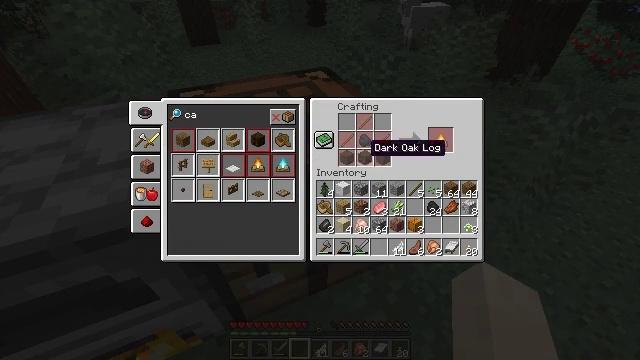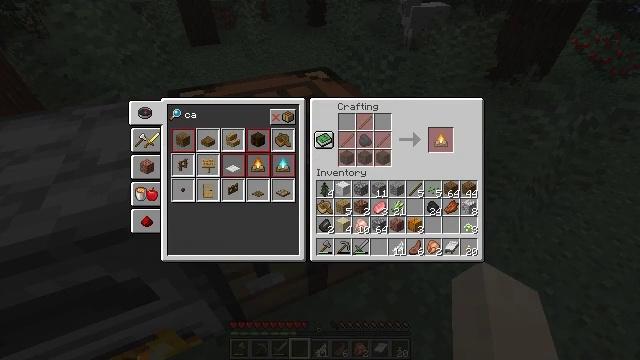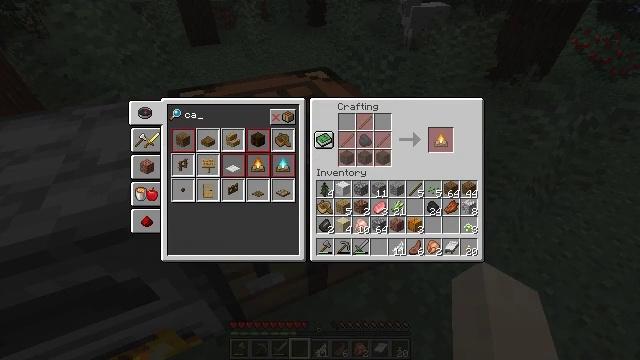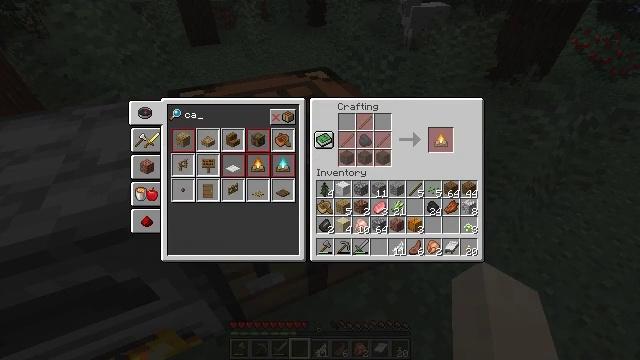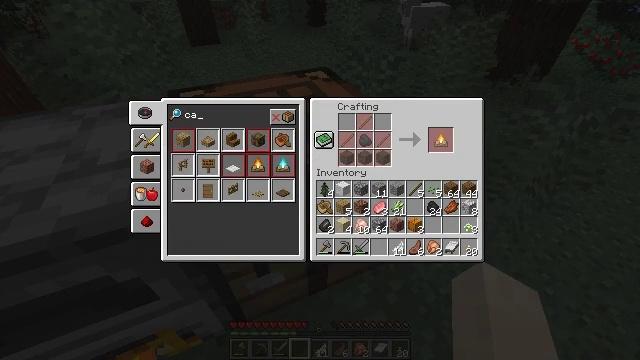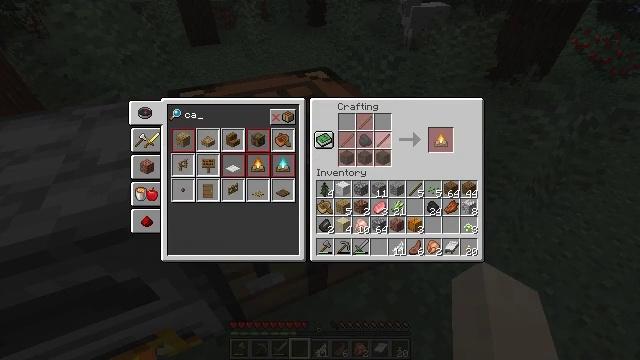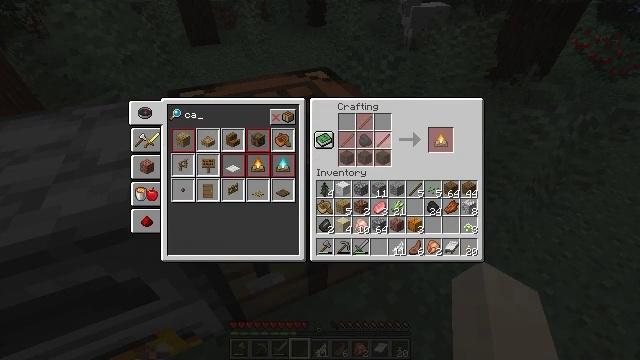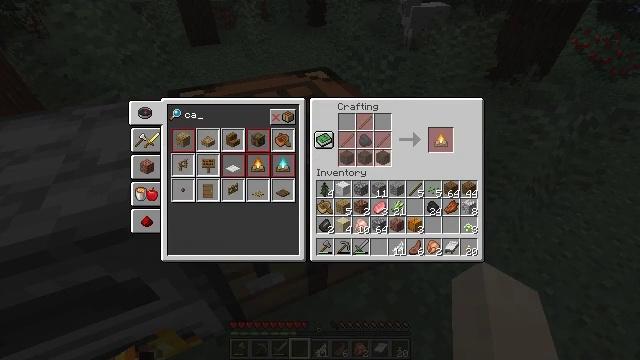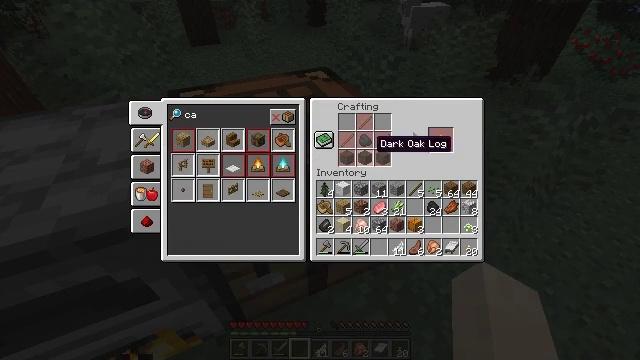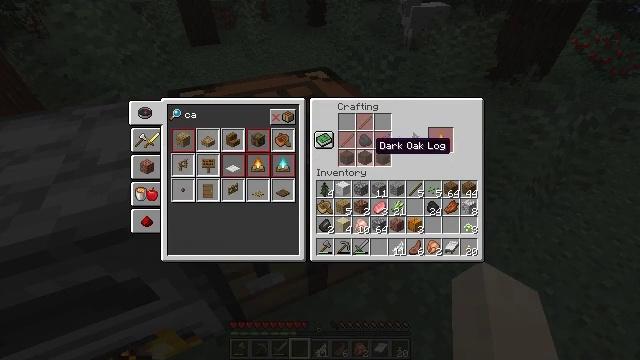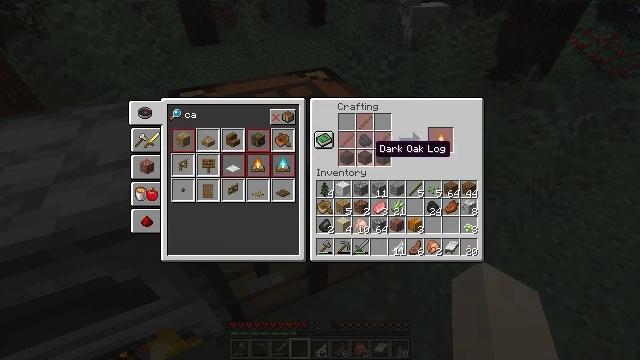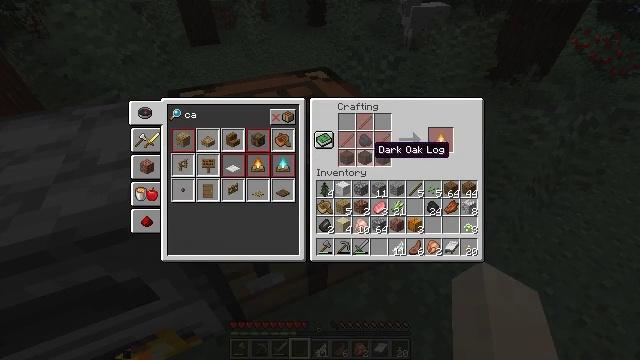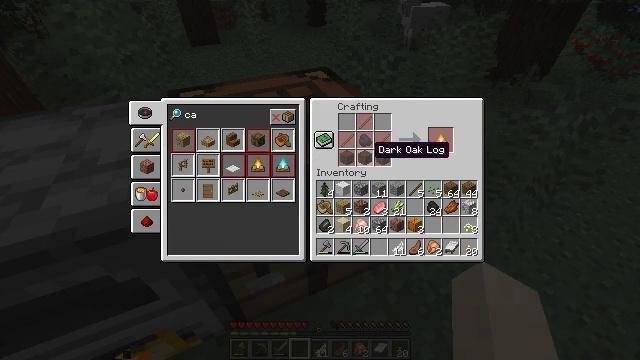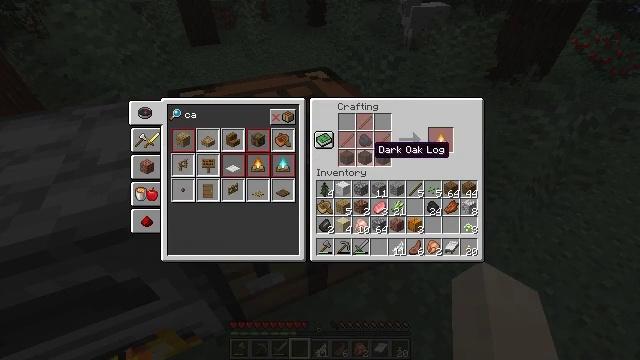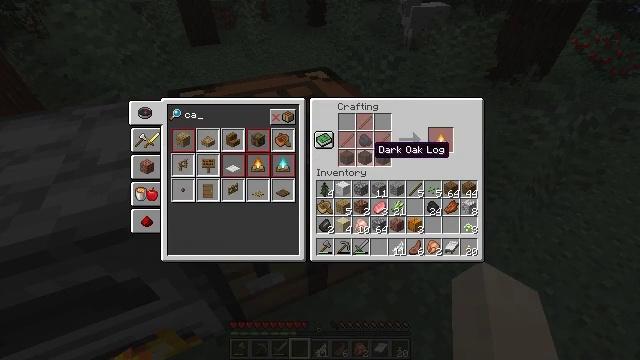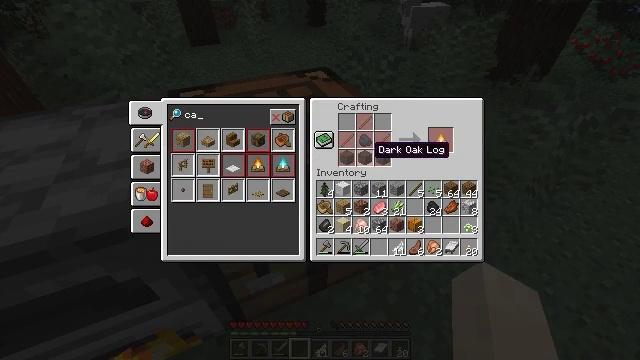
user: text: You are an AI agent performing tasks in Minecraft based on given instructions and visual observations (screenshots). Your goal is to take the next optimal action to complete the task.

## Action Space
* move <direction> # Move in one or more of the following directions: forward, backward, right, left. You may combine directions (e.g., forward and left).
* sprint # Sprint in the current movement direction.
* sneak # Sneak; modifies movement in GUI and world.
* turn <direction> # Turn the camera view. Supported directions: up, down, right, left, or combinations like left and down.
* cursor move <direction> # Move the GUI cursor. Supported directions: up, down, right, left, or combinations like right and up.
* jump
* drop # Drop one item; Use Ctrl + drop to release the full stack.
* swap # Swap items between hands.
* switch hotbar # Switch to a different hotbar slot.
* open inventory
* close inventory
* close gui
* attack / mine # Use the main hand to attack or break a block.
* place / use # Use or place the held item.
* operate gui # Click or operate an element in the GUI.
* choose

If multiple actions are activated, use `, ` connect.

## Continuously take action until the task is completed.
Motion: motion action
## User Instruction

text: Gather spruce log by chopping the tree.
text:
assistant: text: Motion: cursor move right
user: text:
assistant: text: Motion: no_op
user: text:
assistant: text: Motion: no_op
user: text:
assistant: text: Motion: no_op
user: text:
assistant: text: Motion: cursor move left
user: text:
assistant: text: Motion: no_op
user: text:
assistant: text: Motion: no_op
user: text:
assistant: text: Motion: no_op
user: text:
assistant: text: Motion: no_op
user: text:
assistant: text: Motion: no_op
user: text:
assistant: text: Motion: no_op
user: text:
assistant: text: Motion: no_op
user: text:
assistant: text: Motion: no_op
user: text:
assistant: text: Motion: no_op
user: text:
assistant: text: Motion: no_op
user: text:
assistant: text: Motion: no_op
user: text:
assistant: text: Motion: no_op
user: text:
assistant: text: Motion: no_op
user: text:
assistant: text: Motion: no_op
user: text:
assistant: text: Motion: no_op
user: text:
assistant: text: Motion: no_op
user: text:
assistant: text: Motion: turn left and up, close gui
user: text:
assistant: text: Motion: turn left and up
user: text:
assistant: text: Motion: turn left and up
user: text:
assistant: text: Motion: turn left and up
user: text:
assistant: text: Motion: no_op
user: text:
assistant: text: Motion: move left
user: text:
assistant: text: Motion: move left, turn right
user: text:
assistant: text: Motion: move left, turn right and up
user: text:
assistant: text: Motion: move forward and move left, turn right and up